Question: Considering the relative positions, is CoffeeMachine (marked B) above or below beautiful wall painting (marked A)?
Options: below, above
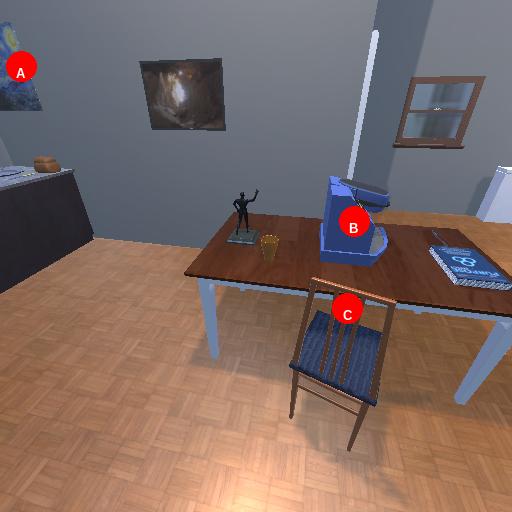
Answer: below